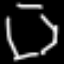
Label: octagon